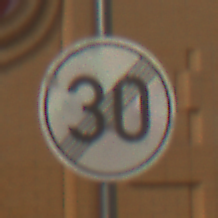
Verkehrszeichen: EndeGeschwindigkeit30
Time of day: MorningAfternoon
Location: Outdoor (Urban)
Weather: PartlyCloudy
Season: NotSpecified
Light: Natural